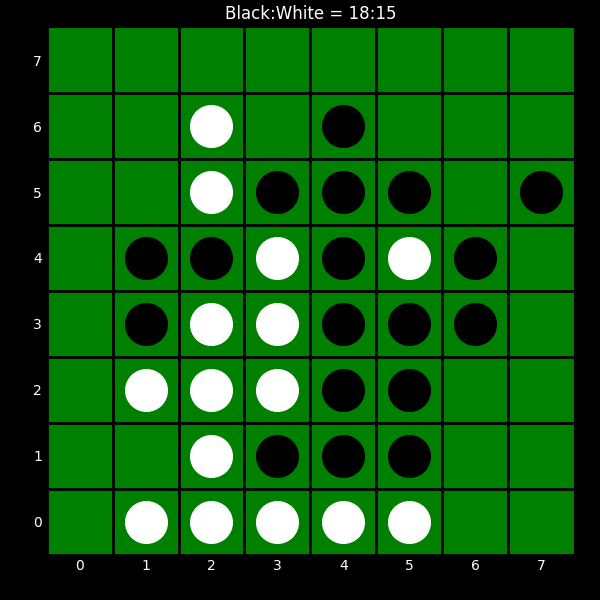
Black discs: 18
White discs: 15